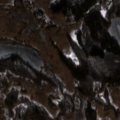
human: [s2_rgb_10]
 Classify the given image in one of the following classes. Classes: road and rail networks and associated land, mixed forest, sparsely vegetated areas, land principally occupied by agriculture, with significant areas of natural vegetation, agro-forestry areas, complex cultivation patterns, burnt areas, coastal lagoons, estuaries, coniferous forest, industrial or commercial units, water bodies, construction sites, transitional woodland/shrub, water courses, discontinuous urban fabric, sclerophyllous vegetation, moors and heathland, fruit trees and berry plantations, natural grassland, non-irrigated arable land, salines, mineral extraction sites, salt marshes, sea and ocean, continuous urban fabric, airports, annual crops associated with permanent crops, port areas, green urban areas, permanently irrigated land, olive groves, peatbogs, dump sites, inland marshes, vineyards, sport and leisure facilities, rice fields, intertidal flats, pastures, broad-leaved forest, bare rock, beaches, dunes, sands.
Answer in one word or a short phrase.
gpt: pastures, land principally occupied by agriculture, with significant areas of natural vegetation, broad-leaved forest, mixed forest, transitional woodland/shrub, water bodies